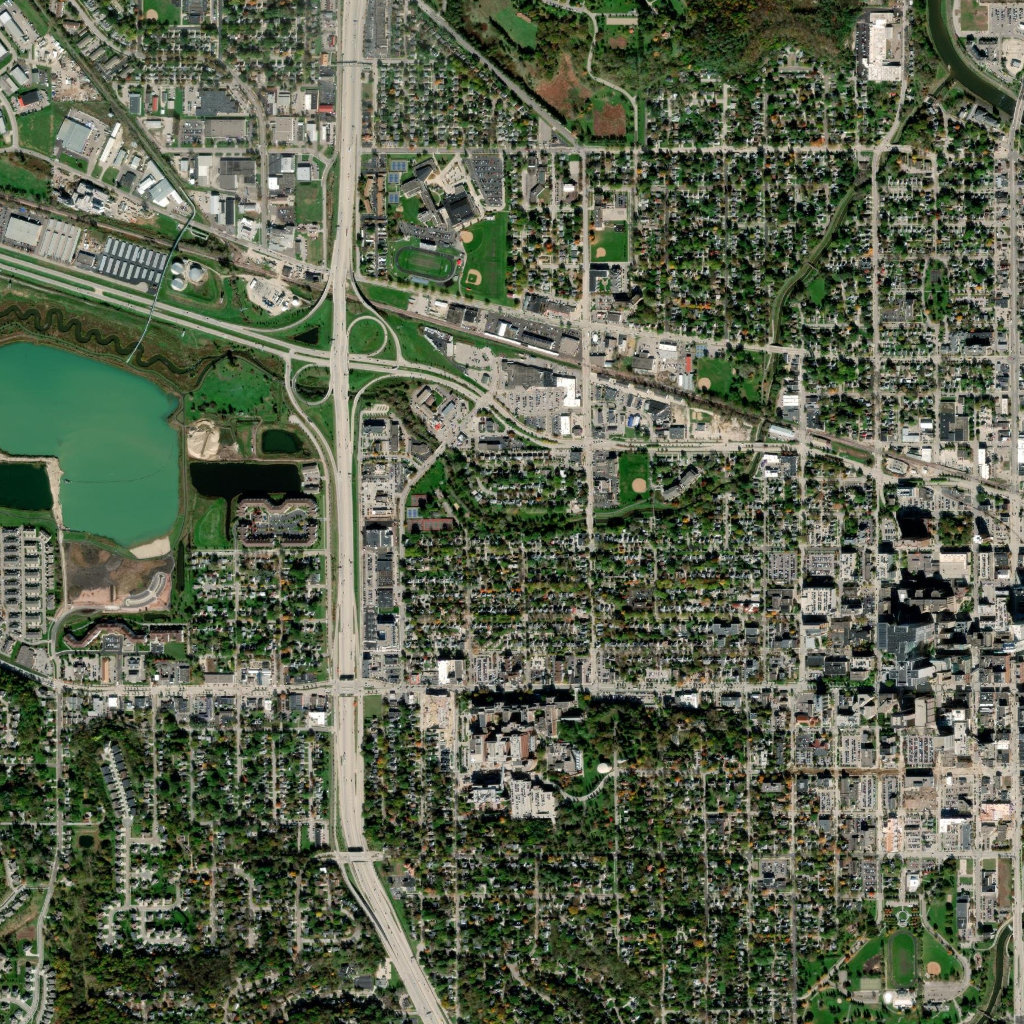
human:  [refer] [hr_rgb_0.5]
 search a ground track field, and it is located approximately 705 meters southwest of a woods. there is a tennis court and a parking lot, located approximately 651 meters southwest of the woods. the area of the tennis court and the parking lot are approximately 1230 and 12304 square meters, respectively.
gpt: <box>[[38, 24, 44, 27, 0]]</box>

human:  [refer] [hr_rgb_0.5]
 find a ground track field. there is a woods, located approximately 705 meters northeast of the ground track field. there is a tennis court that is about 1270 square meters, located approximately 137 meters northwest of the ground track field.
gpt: <box>[[38, 24, 44, 27, 0]]</box>